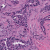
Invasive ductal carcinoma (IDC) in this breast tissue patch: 1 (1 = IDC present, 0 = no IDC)